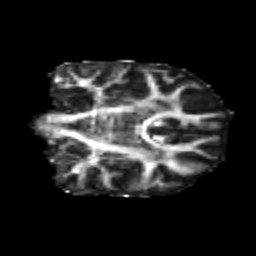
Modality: FA
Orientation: coronal
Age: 22
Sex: female
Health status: healthy
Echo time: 0.074 s